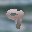
Label: 9